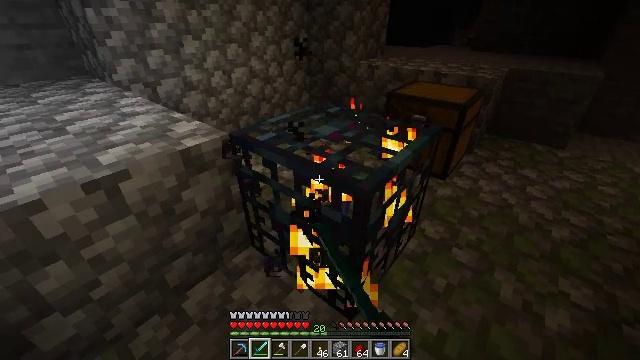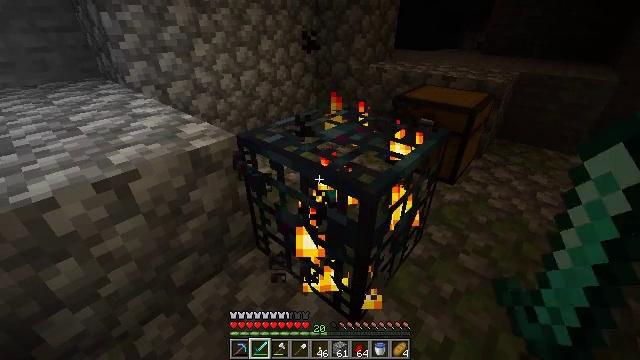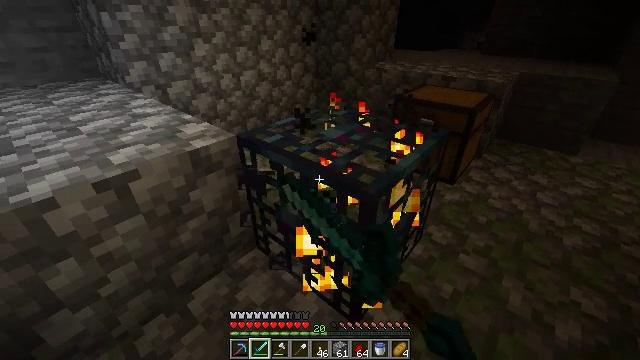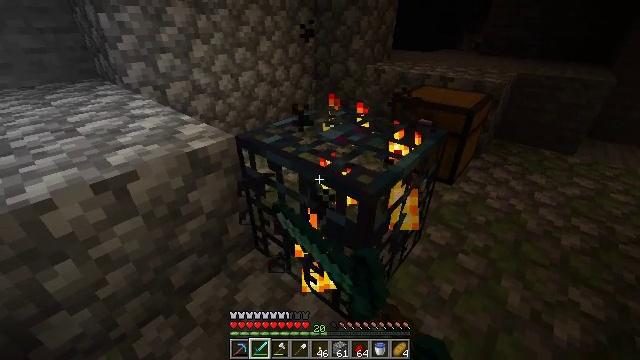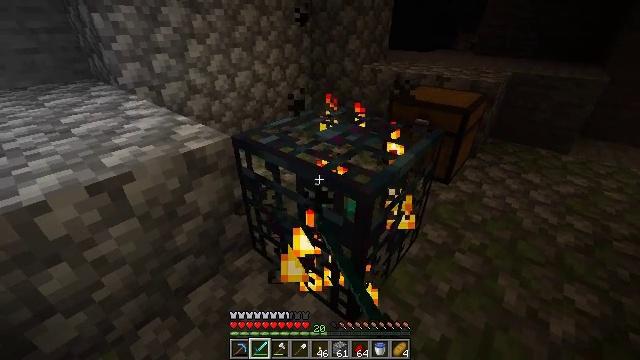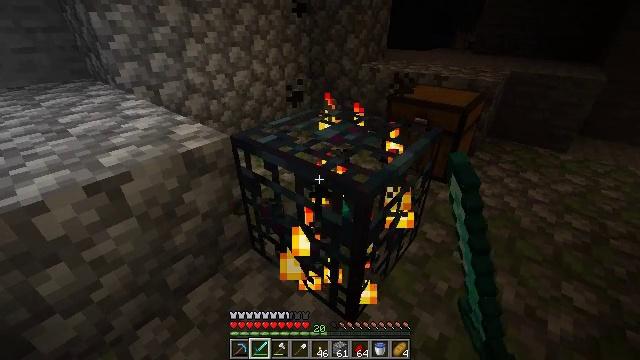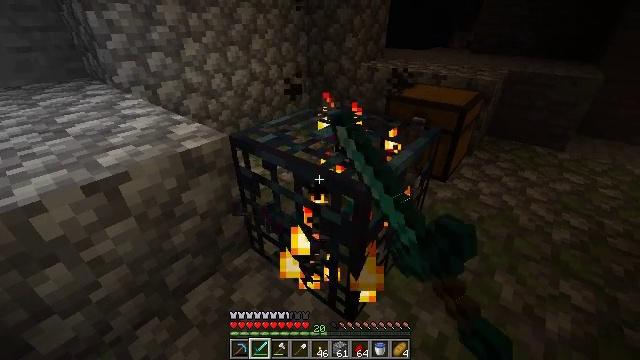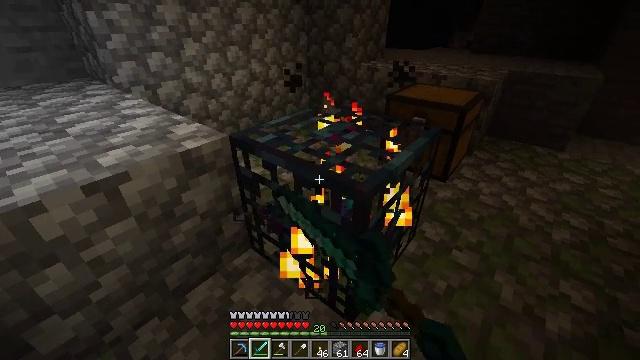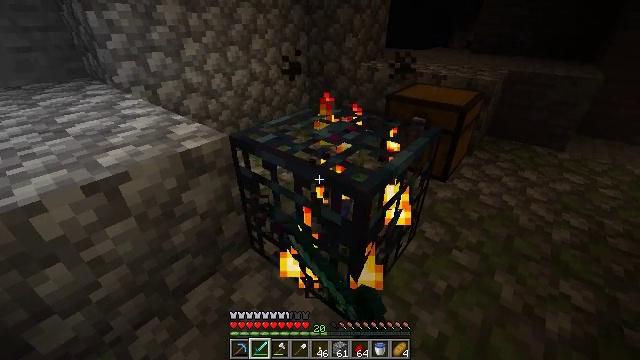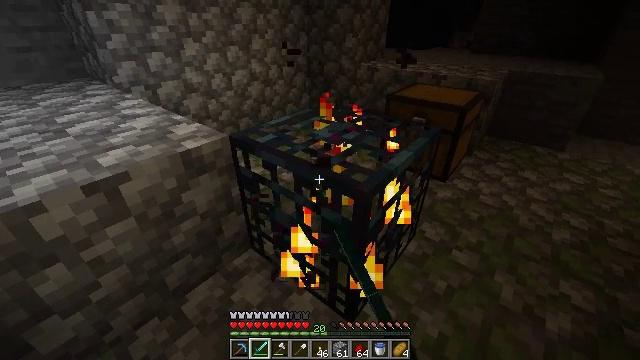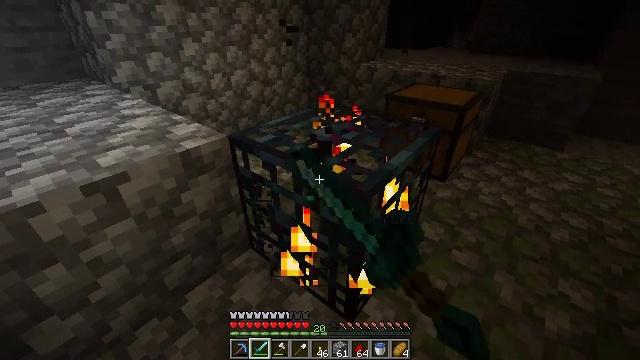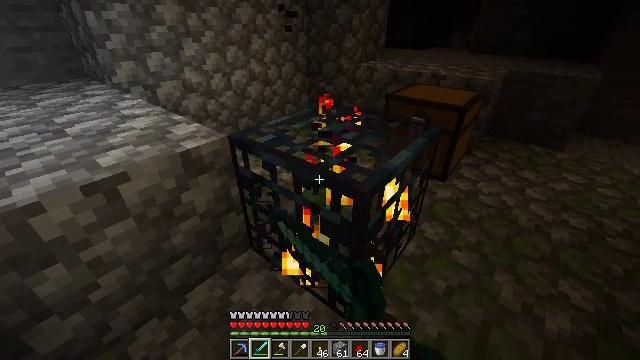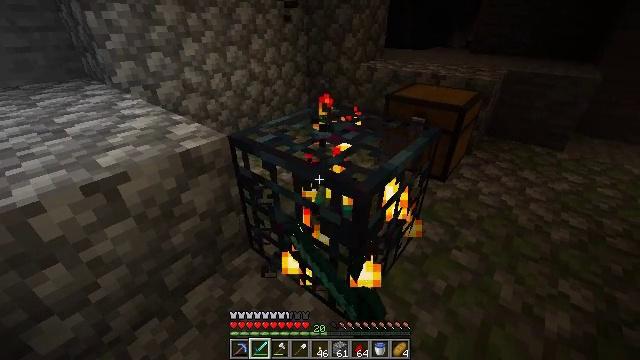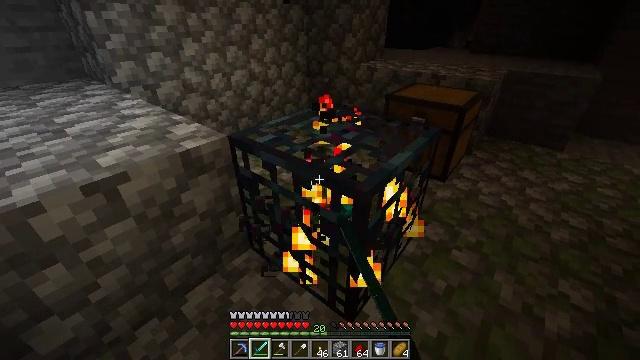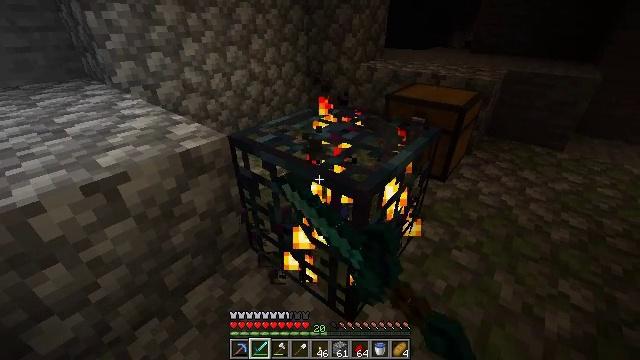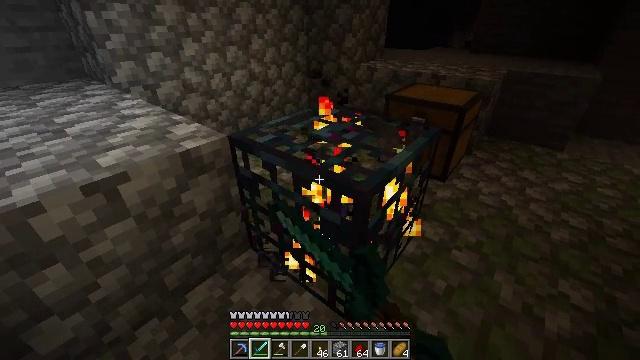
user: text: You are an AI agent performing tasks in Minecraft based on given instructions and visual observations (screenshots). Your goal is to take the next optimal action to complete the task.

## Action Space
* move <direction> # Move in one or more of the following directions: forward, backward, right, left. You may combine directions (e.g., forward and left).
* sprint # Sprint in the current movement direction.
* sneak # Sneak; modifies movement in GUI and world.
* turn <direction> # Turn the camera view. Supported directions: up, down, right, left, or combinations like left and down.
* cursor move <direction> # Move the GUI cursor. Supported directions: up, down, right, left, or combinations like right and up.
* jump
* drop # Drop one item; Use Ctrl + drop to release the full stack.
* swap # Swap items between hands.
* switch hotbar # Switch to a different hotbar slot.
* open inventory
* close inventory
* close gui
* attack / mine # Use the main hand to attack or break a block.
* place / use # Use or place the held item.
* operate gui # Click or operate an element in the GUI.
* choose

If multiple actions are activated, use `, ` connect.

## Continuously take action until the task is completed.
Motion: motion action
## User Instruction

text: Break the mob spawner.
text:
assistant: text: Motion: turn left, attack / mine
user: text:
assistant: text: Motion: attack / mine
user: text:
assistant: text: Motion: attack / mine
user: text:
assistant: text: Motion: attack / mine
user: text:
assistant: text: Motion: attack / mine
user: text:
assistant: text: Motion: attack / mine
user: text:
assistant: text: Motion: attack / mine
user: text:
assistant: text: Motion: attack / mine
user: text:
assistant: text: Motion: attack / mine
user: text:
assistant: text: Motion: attack / mine
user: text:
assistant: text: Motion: attack / mine
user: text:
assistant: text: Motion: attack / mine
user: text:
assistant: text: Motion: attack / mine
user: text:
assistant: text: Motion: attack / mine
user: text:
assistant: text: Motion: attack / mine
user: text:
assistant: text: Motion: attack / mine
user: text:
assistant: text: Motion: attack / mine
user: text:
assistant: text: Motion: attack / mine
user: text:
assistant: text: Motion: attack / mine
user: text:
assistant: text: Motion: attack / mine
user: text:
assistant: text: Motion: attack / mine
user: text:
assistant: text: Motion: attack / mine
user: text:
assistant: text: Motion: attack / mine
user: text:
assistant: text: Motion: attack / mine
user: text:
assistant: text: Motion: attack / mine
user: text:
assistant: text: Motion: attack / mine, switch to hotbar 1
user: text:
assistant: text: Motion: attack / mine, switch to hotbar 1
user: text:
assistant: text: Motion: attack / mine, switch to hotbar 1
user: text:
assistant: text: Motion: attack / mine
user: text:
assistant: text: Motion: attack / mine